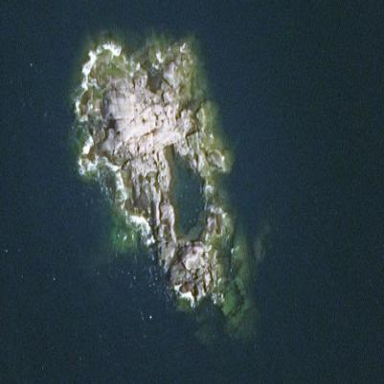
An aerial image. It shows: Islet along the coastline.